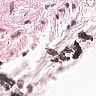
Metastatic tissue present: no